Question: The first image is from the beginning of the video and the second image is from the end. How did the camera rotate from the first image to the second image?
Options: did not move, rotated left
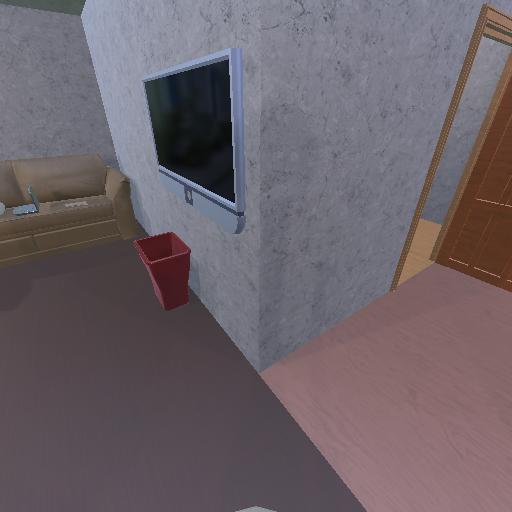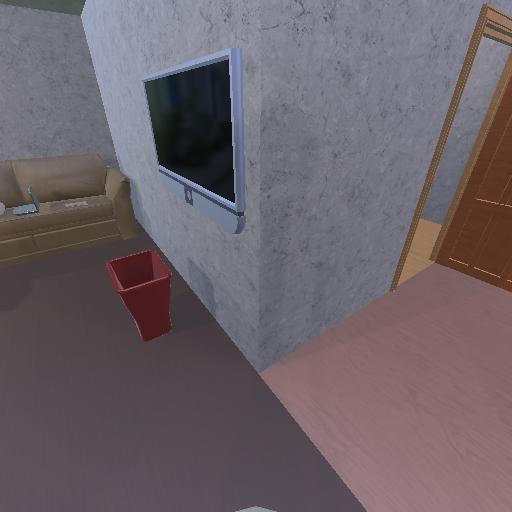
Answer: did not move